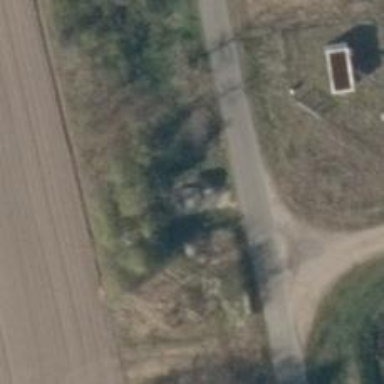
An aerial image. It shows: Picnic shelter designed for outdoor gatherings.